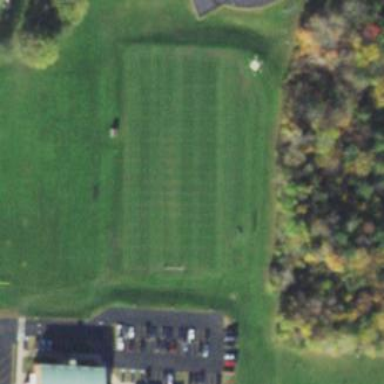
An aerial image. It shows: Soccer pitch for outdoor sports and leisure activities.